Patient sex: M
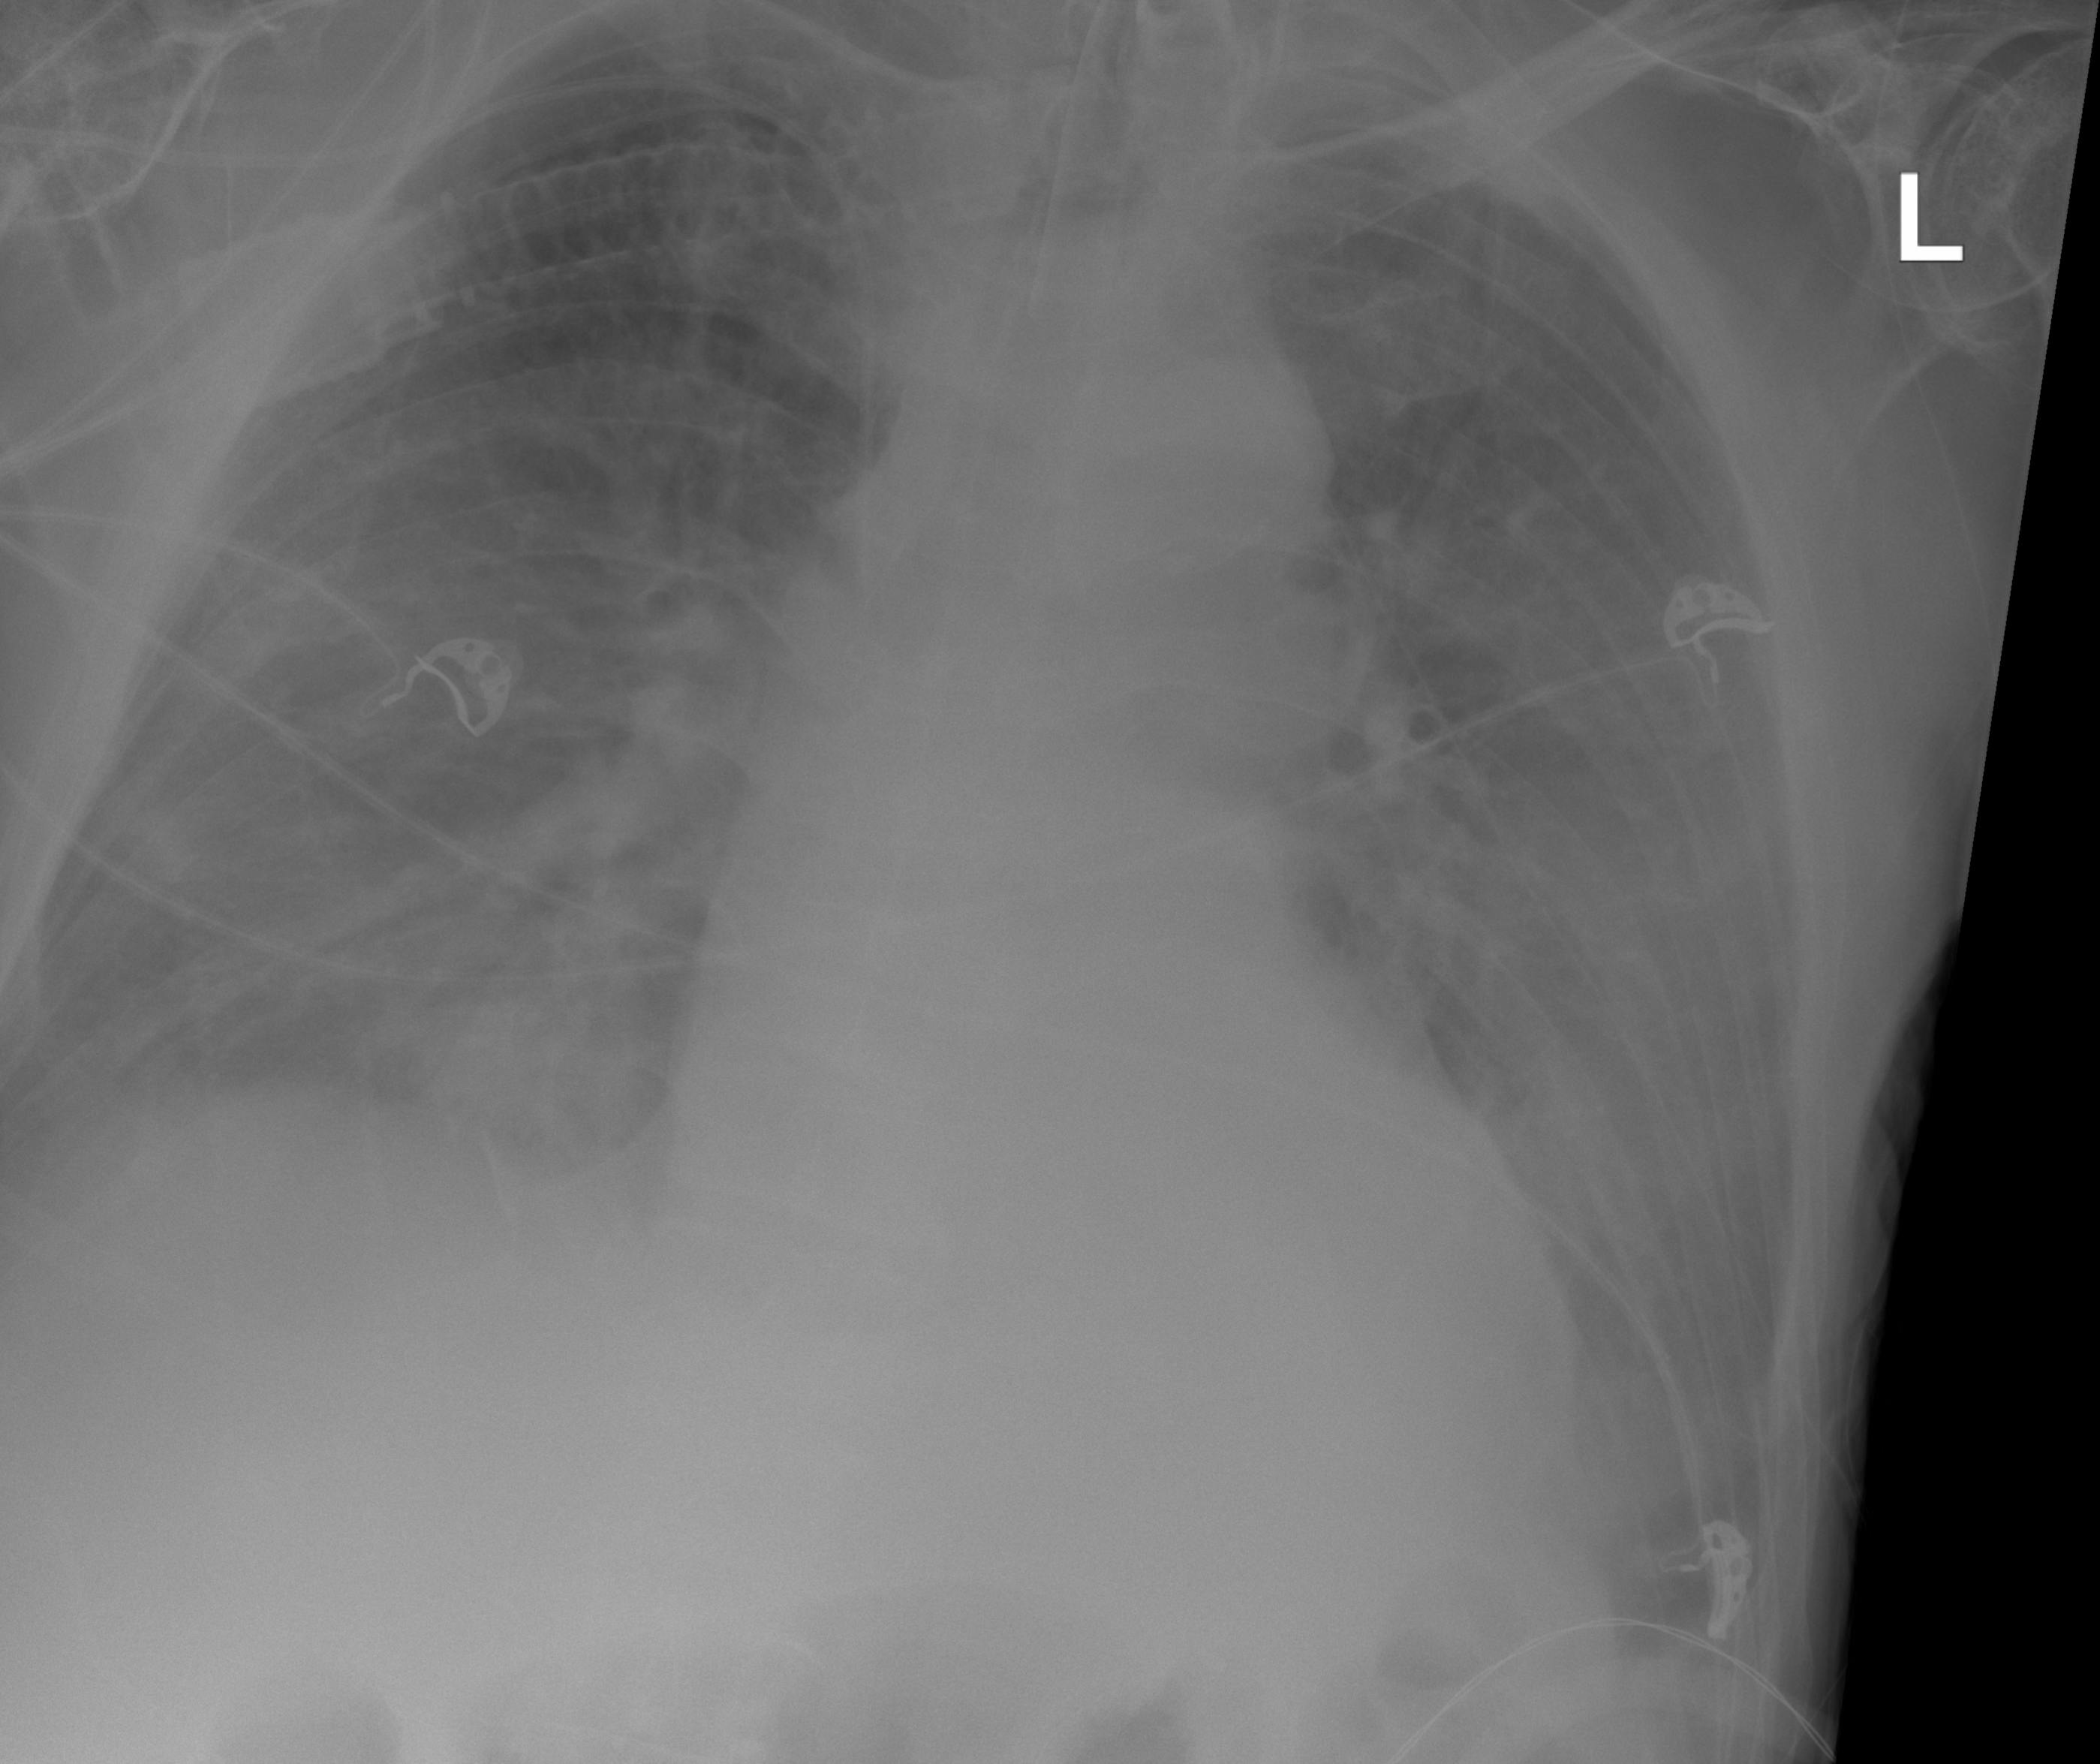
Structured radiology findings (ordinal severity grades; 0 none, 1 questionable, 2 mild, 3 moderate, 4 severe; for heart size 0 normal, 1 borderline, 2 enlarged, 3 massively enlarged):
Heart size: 2
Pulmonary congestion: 2
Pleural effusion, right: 3
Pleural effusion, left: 3
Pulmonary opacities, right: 2
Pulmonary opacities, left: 2
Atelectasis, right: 2
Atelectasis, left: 2